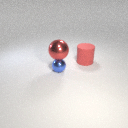
small blue metal sphere below large red metal sphere